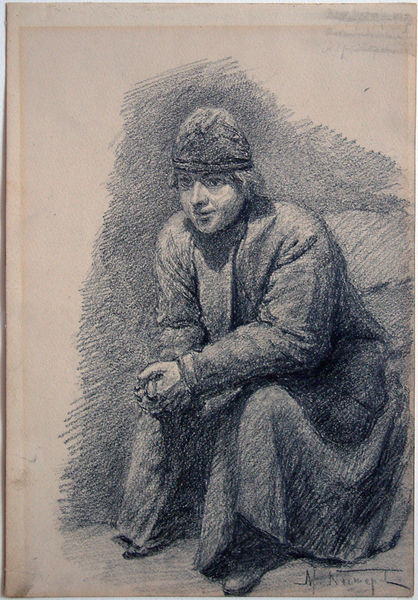
Titel: Inoka
Künstler: Mikhail Nesterov
Standort: Amherst (Massachusetts, USA)
Institution: Mead Art Museum, Amherst College
Schlagwörter: blue, folds, hands, hat, pillow, priest, soldier, white, arm, black, dark, dress, face, gray, grey, hair, interior, nose, old, portrait, robe, seated, sit, sitting, sleeve, woman, bed, looking, hand, man, folded, landscape, sun, costume, eyes, feet, male, light, drawing, paper, black and white, color, shadow, cap, chin, coat, mouth, etching, line, sketch, jacket, pen, smile, drapery, happy, person, human, arms, cape, clothes, ink, art, signature, bent, foot, shoe, shoes, thinking, monk, pencil, eye, schatten, finger, fingers, figure, lips, long, shoulders, shading, charcoal, shade, clothing, blank, tan, round, shirt, pray, sign, pensive, unfinished, catholic, knees, signatur, clothe, cloths, signed, elbow, signing, clasped hands, show, signiture, lonley, pensil, clasped, large eyes, rob, ponder, black and while, content, clour, seatting, cheeckbone, ciat, signhed, gezeichnet, sepia, caoe, brimless, stripple, hightlight, clasped hand, shsoes